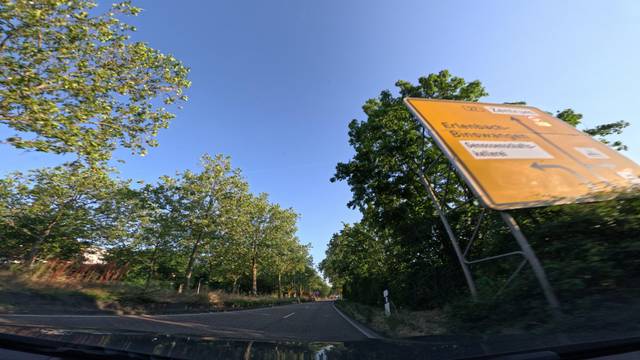
Region: Germany
Coordinates: 49.16, 9.226